Field crop: maize
Growth stage: 2
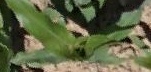
Species: maize